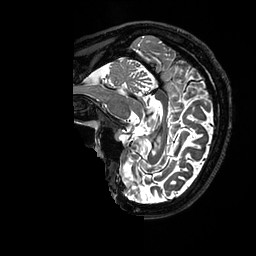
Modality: T2w
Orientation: sagittal
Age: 42
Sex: female
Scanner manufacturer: ge
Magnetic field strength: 3 T
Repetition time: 3.202 s
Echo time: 0.06575 s